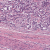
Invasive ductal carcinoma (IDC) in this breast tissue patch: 1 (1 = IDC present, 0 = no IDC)